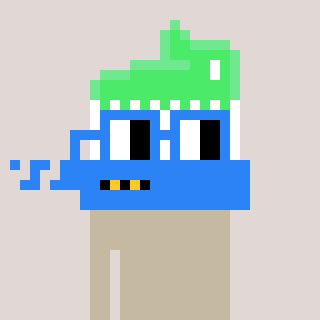
a pixel art character with square blue glasses, a toothbrush-shaped head and a cold-colored body on a warm background